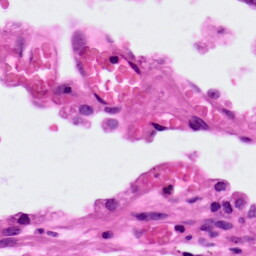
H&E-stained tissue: Lung